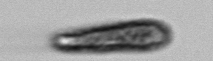
Label: Pseudochattonella_farcimen